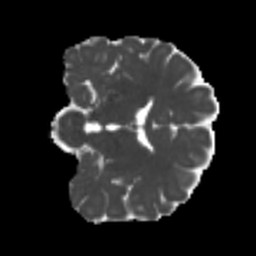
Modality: MD
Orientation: coronal
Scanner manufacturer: siemens
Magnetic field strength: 3 T
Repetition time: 4 s
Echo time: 0.0594 s